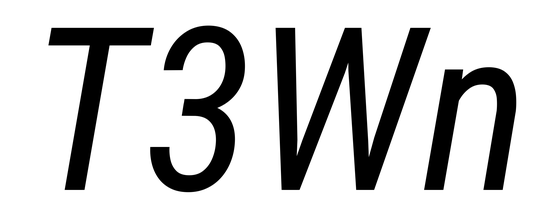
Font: Roboto-Italic_Condensed_Italic